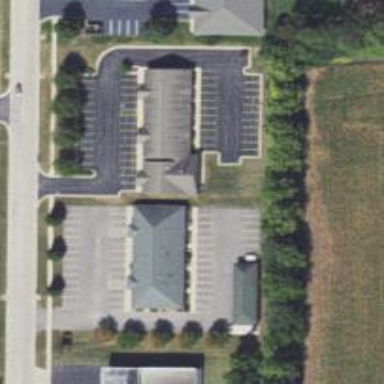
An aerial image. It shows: Healthcare center.